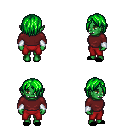
a pixel art fantasy rpg character, female body template, orc, green skin, maroon long-sleeve shirt, red pants, green bangs hairstyle, white cloth bracers, black slippers, four views (front, back, left, right), 2x2 character sprite sheet, small pixel art, hard edges, no anti-aliasing